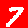
Digit: 7